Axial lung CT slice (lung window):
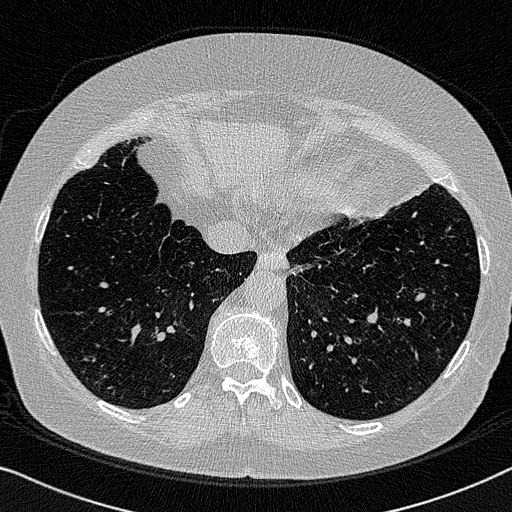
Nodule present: no